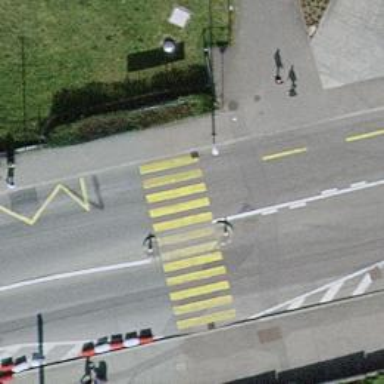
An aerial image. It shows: Uncontrolled crossing with pedestrian island.